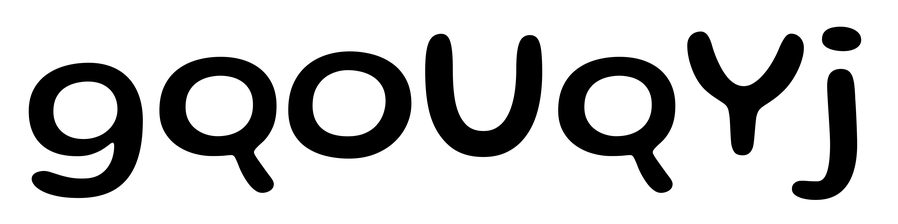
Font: Gluten_Regular